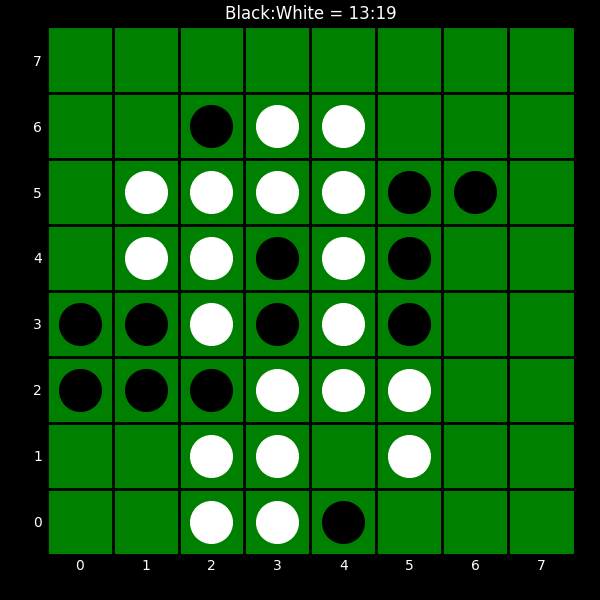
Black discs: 13
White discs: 19